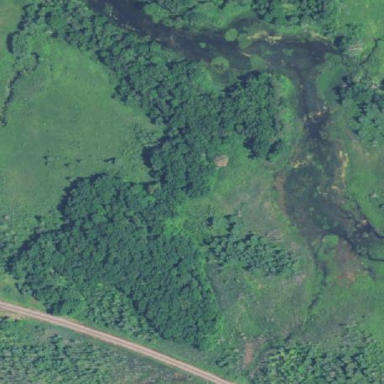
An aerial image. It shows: State Park designated as nature reserve.